Question:
Above is my data model diagram.
Everytime i create a Car whcih contains a model and make, it adds a car object to core data.
The problem is that it also adds 1 make and 1 model to the core data, so i get duplicates.
for example, in the following code, it saves 1 car object 2 models, and 2 makes,
so I get a duplicate Make in my table (2 "Nissan").
How can i avoid this? is it possible to create primary keys?
'''
- (void)MyCode
{
[self AddCar:@"Nissan" @"Rogue"];
[self AddCar:@"Nissan" @"Murano"];
}
- (void)AddCar :(NSString*)_make :(NSString*)_model
{
Car *car = [[Car alloc] initWithEntity:[NSEntityDescription entityForName:@"Car"
inManagedObjectContext:self.managedObjectContext]
insertIntoManagedObjectContext:self.managedObjectContext];
Make *make = [[Make alloc] initWithEntity:[NSEntityDescription entityForName:@"Make"
inManagedObjectContext:self.managedObjectContext]
insertIntoManagedObjectContext:self.managedObjectContext];
make.name = _make;
Model *model = [[Model alloc] initWithEntity:[NSEntityDescription entityForName:@"Model"
inManagedObjectContext:self.managedObjectContext]
insertIntoManagedObjectContext:self.managedObjectContext];
model.name = _model;
car.make = make;
car.model = model;
[self saveContext];
}
'''
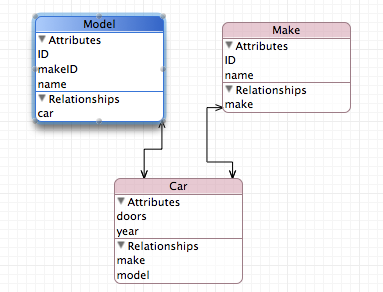
Answer: There are a few issues here.
The data model shows that the 'Make' and 'Model' entities each have a to-one relationship with 'Car'. Therefore, there can be only one 'Car' for each 'Make' and only one 'Car' for each 'Model'. In other words, given that data model, Nissan can only make one 'Car'. You probably want a to-many 'cars' relationship in 'Model' so that Nissan can make more than one 'Car'. Same thing with 'Make' so that there can be more than one 'Car' with a given 'Make'.
The way 'NSManagedObject's are inserted into the managed object context is incorrect. It should be done like this:
'''
Car *car = [NSEntityDescription
insertNewObjectForEntityForName:@"Car"
inManagedObjectContext:self.managedObjectContext];
'''
Finally, your code shows that a new 'Make' and 'Model' entity are created for each 'Car'. If you are starting with the name of a 'Make', you probably want to search the managed object context for a 'Make' that has a matching name. If found, just set the 'make' relationship of the new 'Car' to the 'Make' entity that is already in the context. If not found, create a new 'Make' entity and set up a relationship to that.